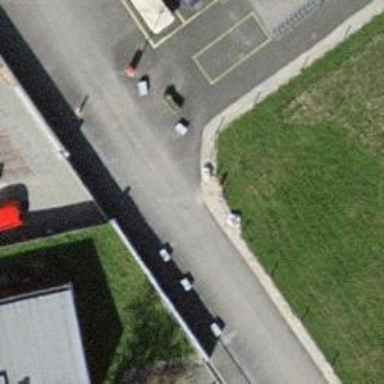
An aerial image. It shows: Lift gate barrier.